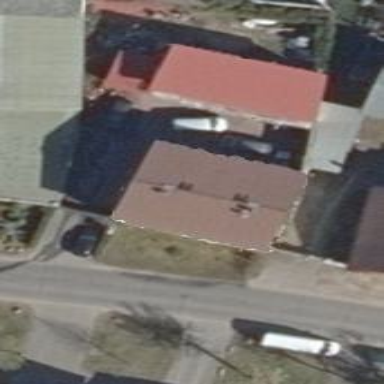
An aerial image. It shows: Detached building with gabled roof covered in red roof tiles. The building itself is painted in mint color.